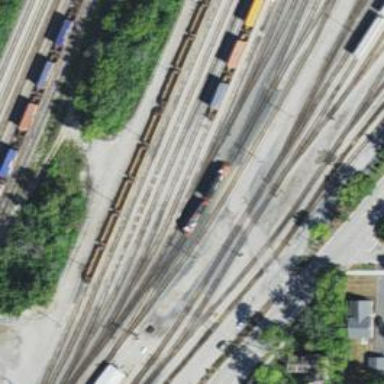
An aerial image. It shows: Railway yard used for servicing trains.